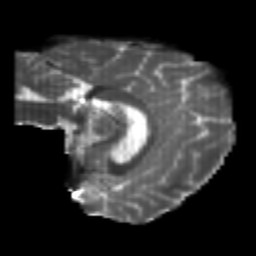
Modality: T2w
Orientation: sagittal
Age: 22
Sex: male
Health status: healthy
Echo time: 0.074 s